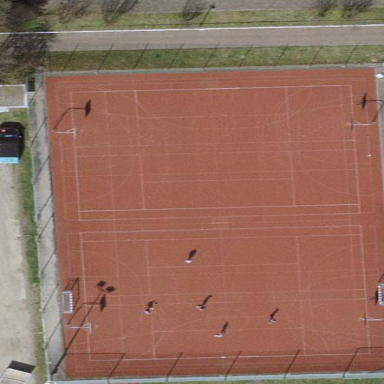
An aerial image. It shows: Basketball court on pitch.